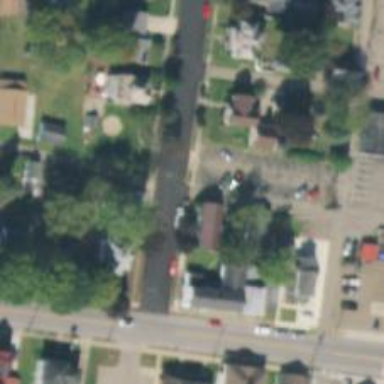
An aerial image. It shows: Alley classified as service road.